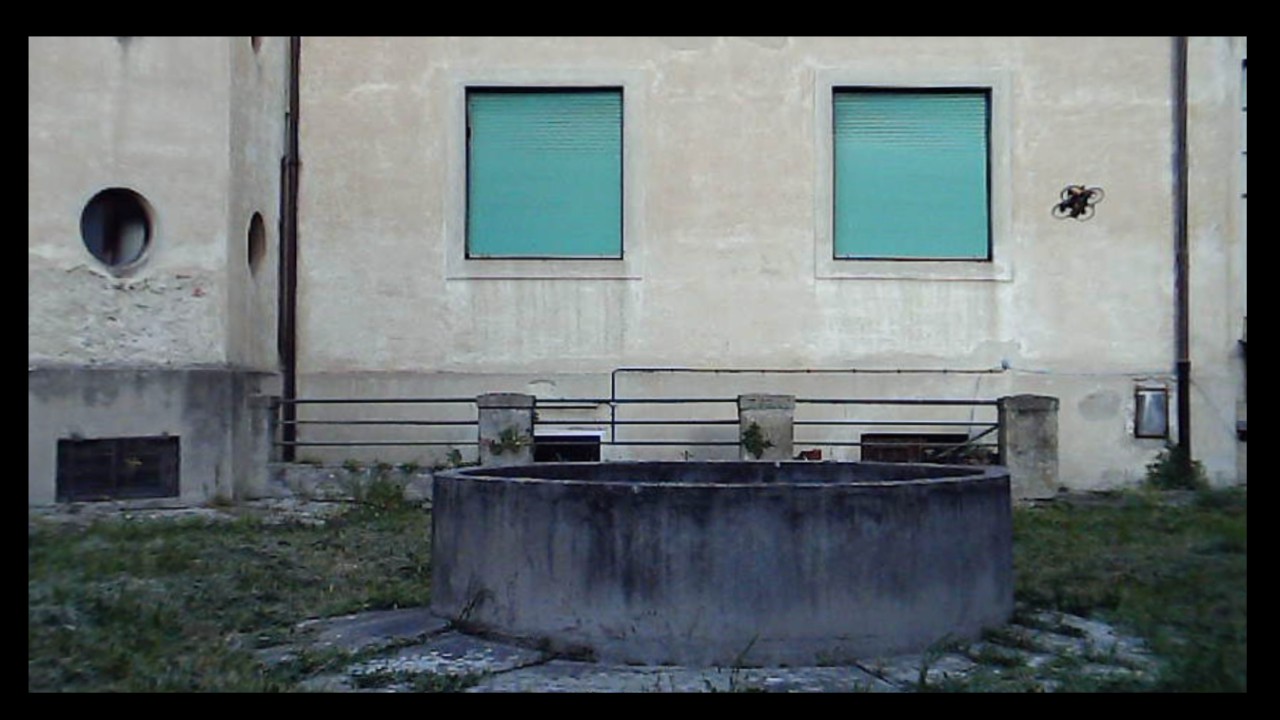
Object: DarwinFPV cineape20